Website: walmart
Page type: address-validator
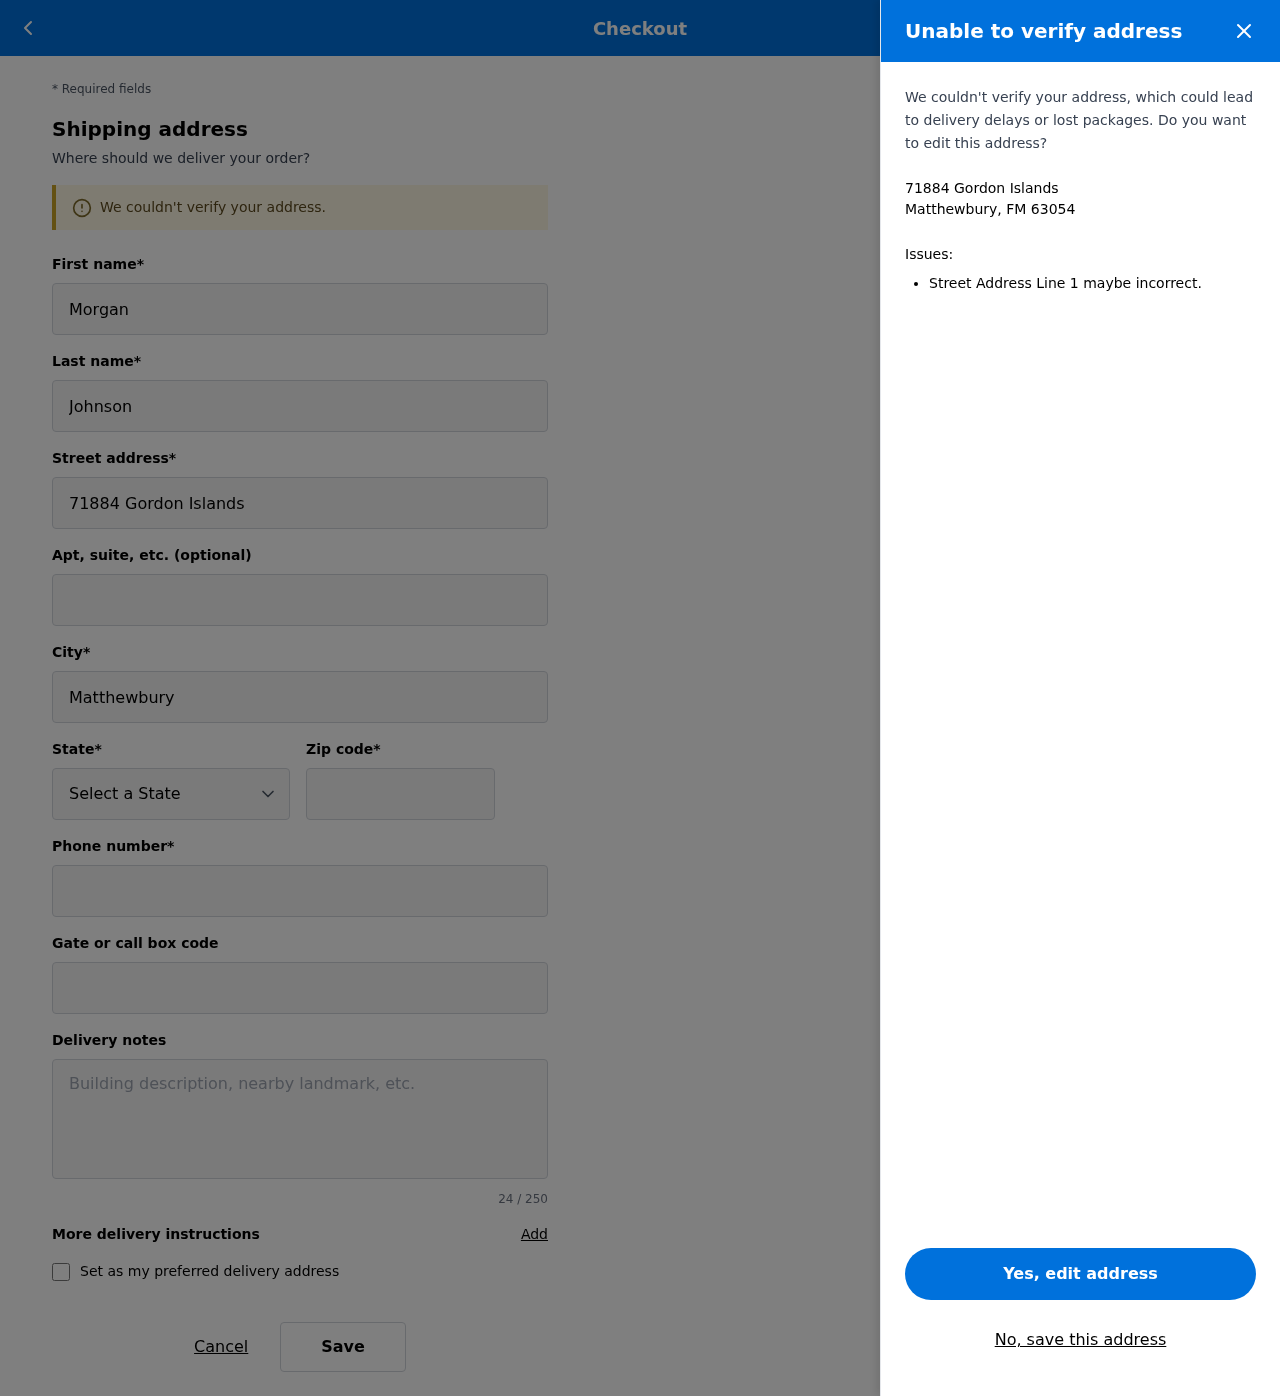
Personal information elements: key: PII_CITY_STATE_ZIP
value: Matthewbury, FM 63054
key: PII_DELIVERY_INSTRUCTIONS
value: Place behind screen door
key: PII_STATE_ABBR
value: FM
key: PII_STREET
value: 71884 Gordon Islands
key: PII_FIRSTNAME
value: Morgan
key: PII_LASTNAME
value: Johnson
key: PII_CITY
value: Matthewbury
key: PII_POSTCODE
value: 63054
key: PII_PHONE
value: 4749245776
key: PII_SECURITY_CODE
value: BN49